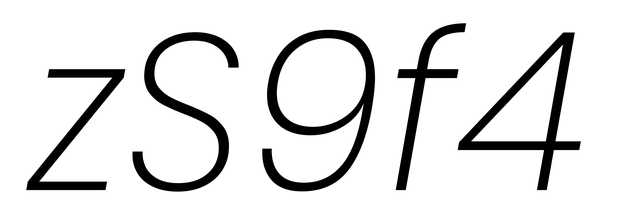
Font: Poppins-ExtraLightItalic